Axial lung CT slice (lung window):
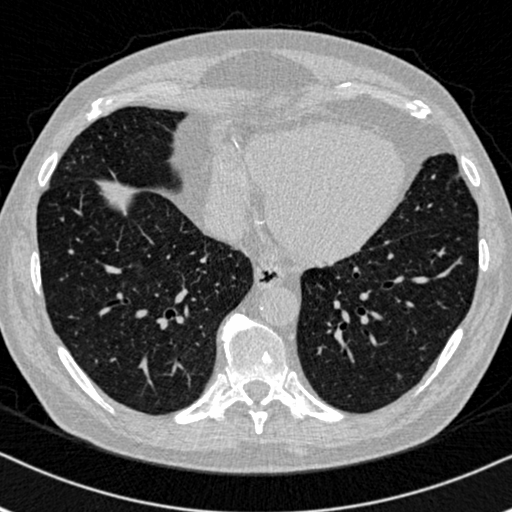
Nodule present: no